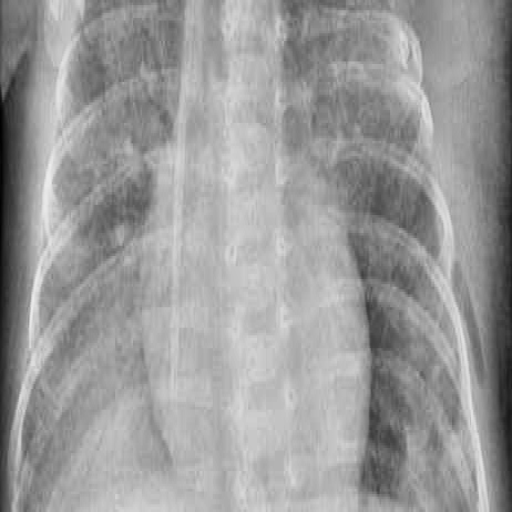
Finding: PNEUMONIA